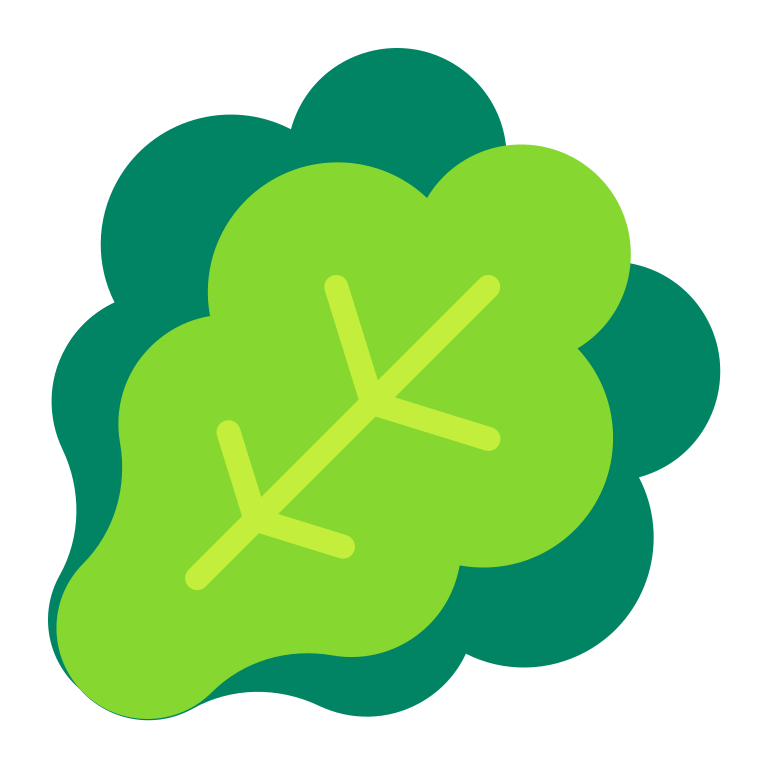
leafy green flat